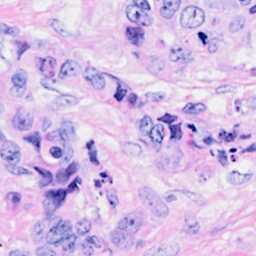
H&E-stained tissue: Breast